Aerial crown-view tile of a tropical tree (Barro Colorado Island, Panama), acquired 20250616:
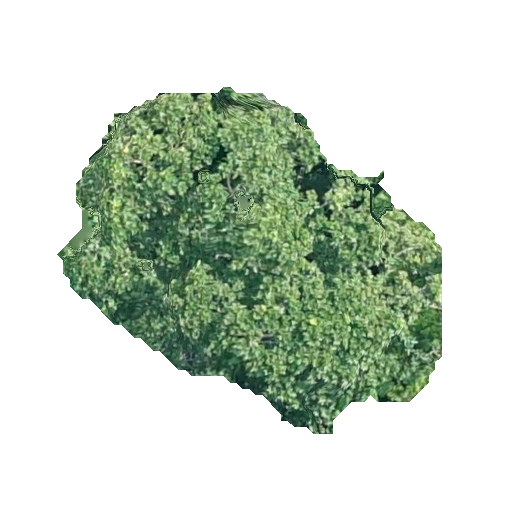
Species: Anacardium excelsum
GBIF accepted scientific name: Anacardium excelsum
Crown area: 127.522 m²